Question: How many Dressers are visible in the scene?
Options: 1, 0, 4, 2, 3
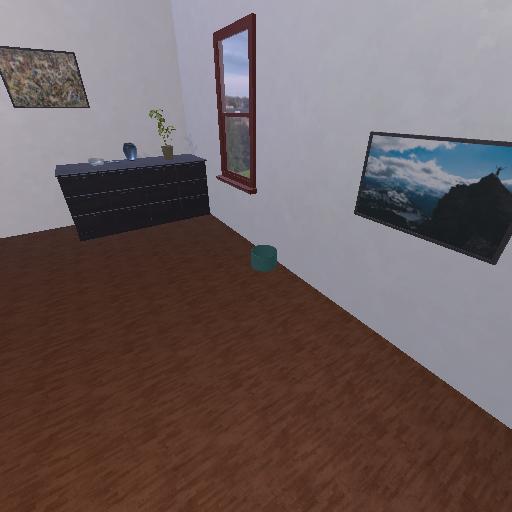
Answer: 1